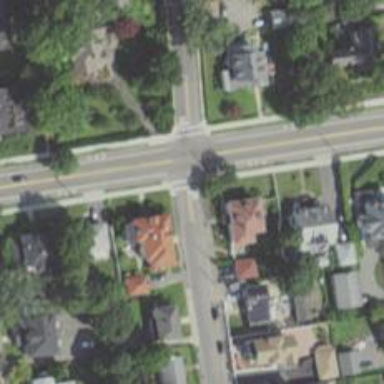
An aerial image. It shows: Road with stop sign.